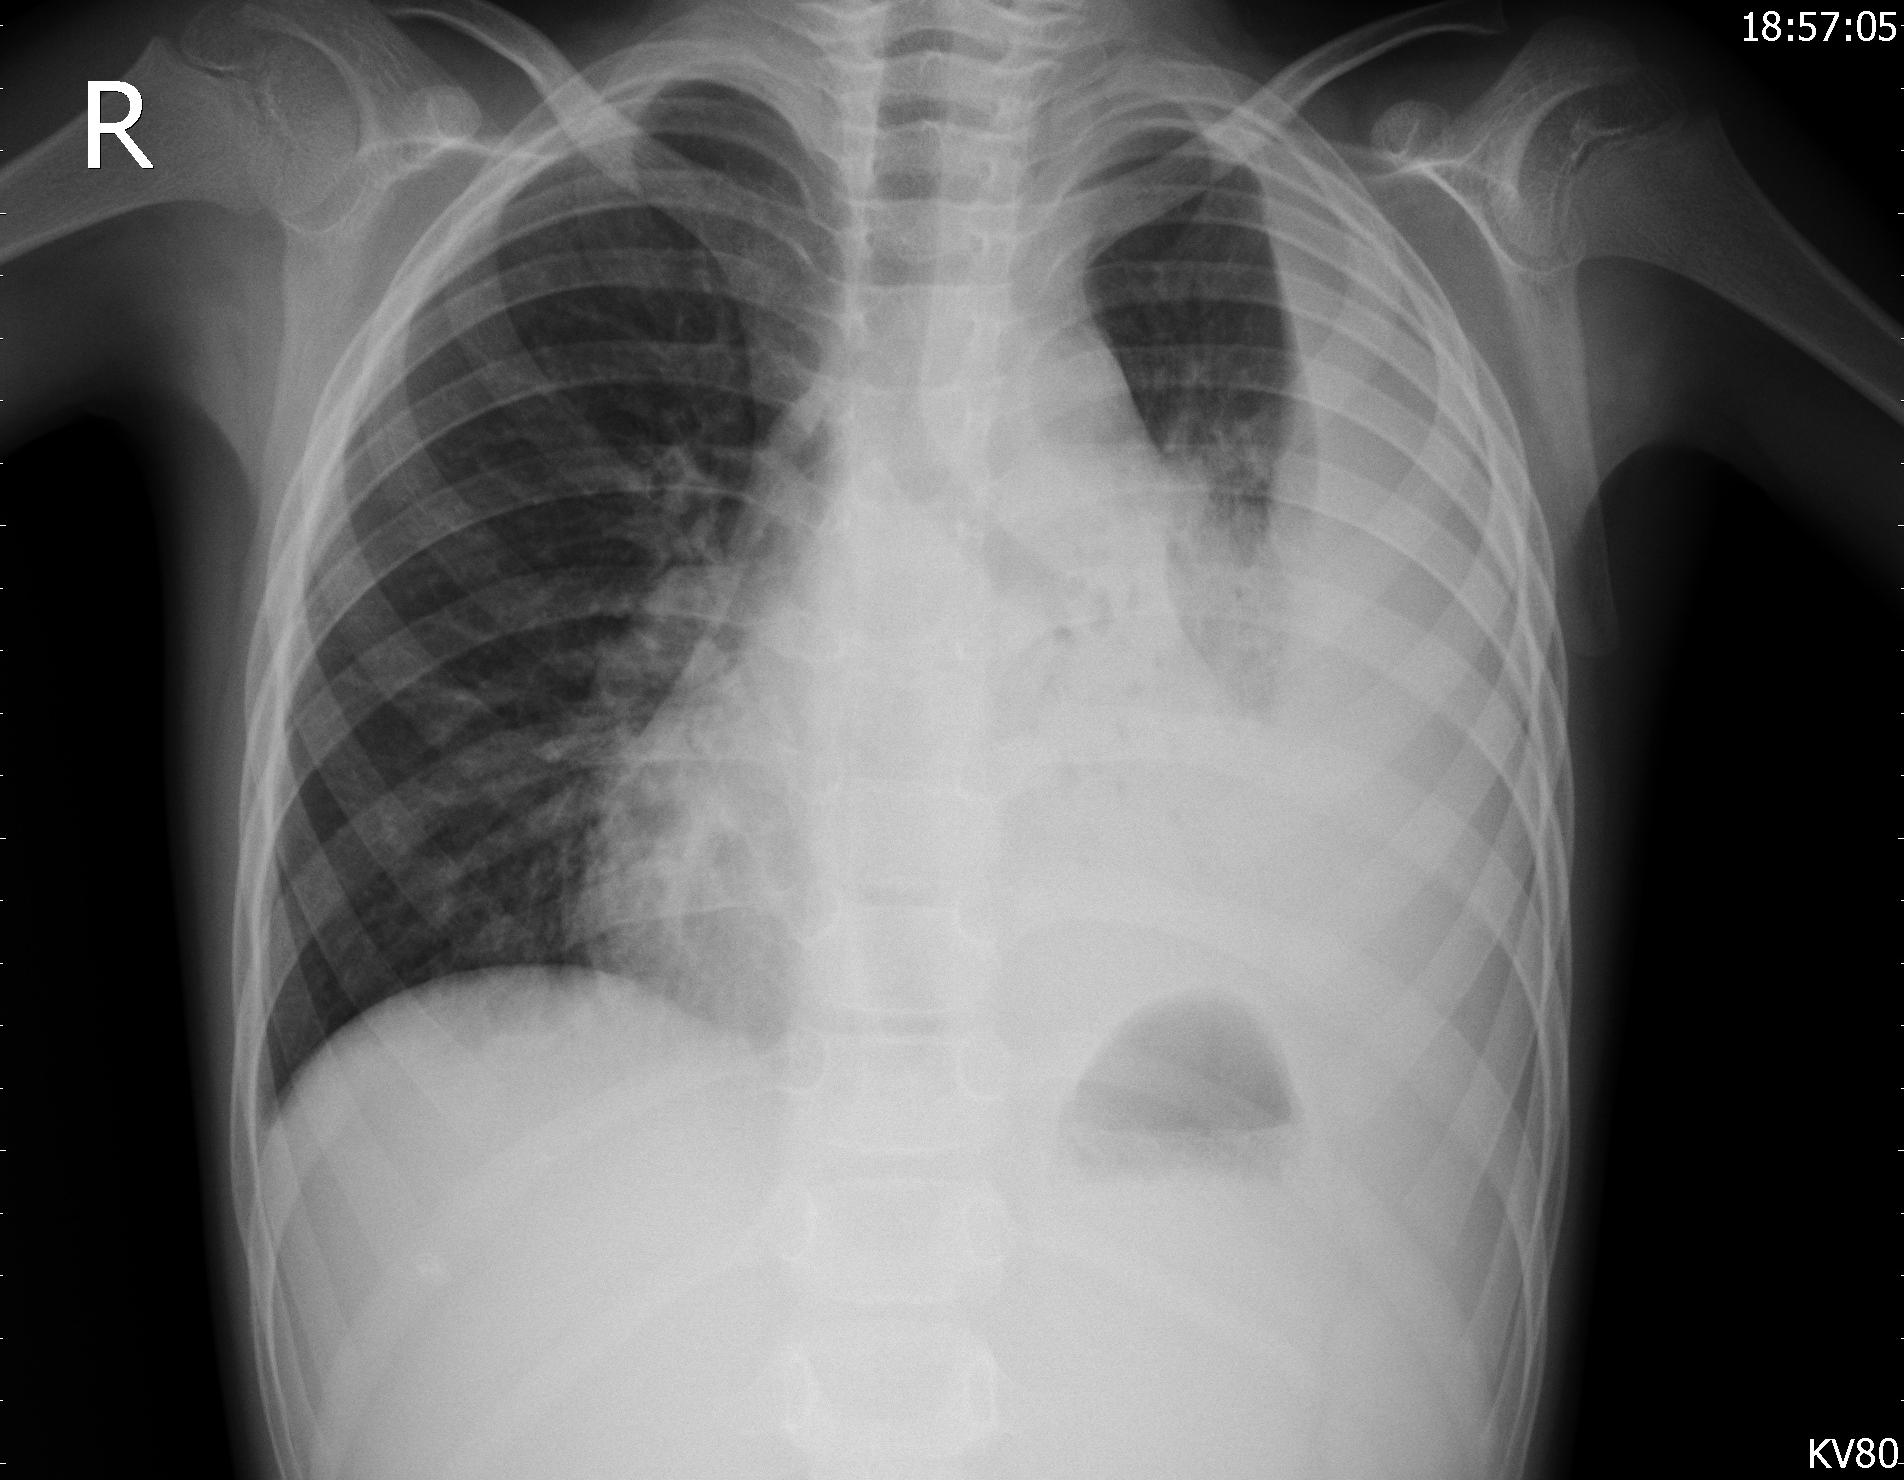
Diagnosis: PNEUMONIA